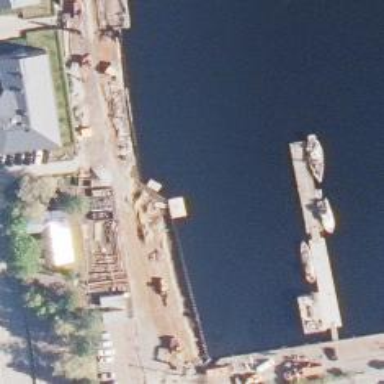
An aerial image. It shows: Pier with mooring facilities.